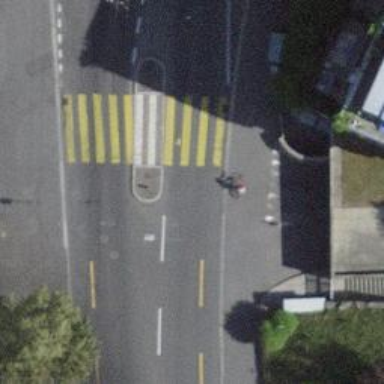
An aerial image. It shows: Pedestrian crossing with zebra markings on the footway.